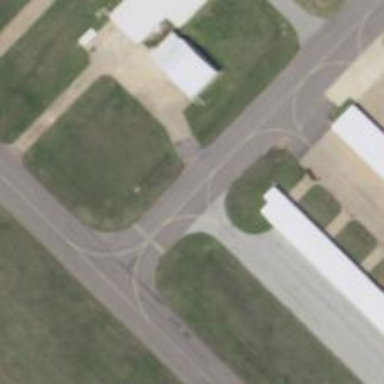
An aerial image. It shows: View of taxiway at the airport.